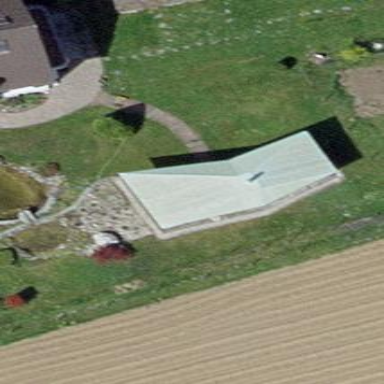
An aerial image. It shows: Shed building.